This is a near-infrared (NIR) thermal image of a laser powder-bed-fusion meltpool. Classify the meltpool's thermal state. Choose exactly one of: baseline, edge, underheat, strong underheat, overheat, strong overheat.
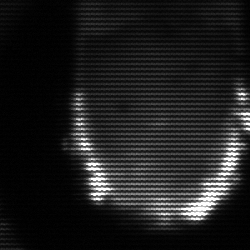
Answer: baseline